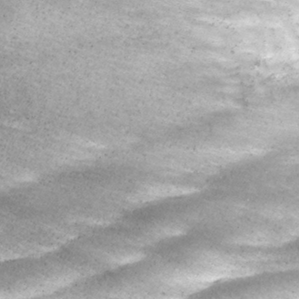
Label: non_frost